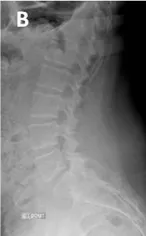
Lateral views , MRI sagittal view, respectively.
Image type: radiology (x_ray)